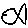
Label: fish